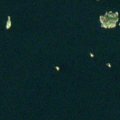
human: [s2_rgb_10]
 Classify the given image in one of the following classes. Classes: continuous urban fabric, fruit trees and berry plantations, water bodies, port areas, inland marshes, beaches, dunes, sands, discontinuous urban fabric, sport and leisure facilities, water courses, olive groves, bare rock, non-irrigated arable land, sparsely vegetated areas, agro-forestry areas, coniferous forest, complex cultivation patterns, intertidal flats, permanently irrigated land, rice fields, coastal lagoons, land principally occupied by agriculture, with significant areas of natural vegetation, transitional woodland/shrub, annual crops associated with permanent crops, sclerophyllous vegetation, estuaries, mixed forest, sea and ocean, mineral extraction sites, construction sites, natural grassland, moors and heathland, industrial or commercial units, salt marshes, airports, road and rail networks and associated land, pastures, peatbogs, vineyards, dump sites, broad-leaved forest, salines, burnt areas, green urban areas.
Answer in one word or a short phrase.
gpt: sea and ocean